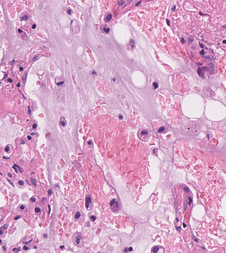
Tumor epithelial tissue: no
Tumor-associated stroma tissue: no
Normal tissue: yes